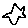
Label: star